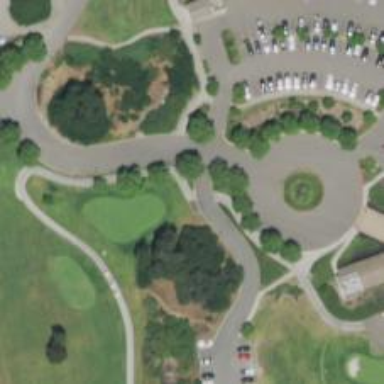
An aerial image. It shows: This footway leads to Eagle Vines Golf Course.